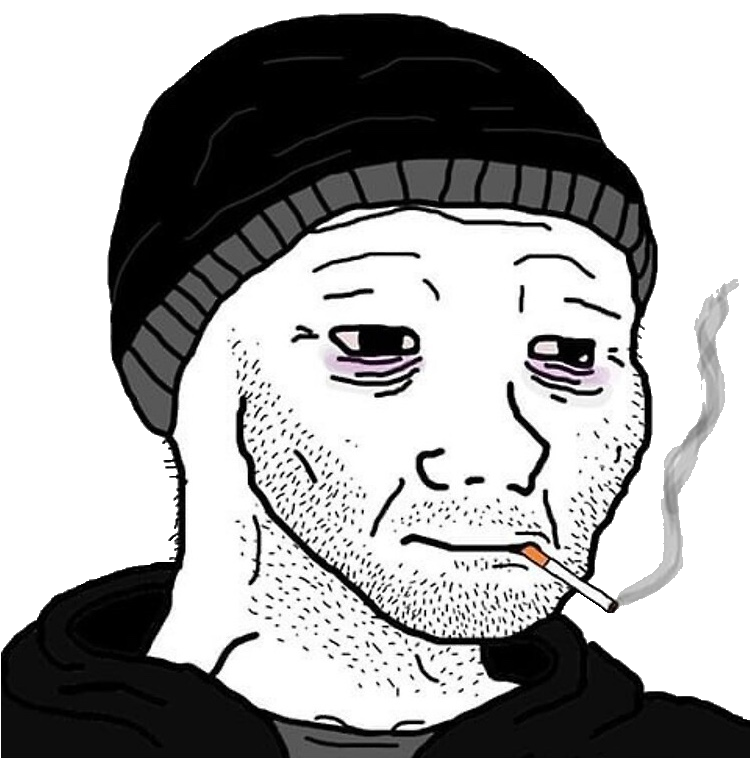
Label: 5_Doomer